Question:
I have a code for taking pictures. Then how to apply photo effect like above picture
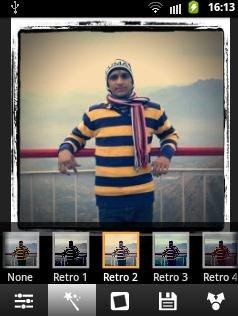
Answer: Use android aviary sdk for image effects.
<URL>
Look at here for <URL>.